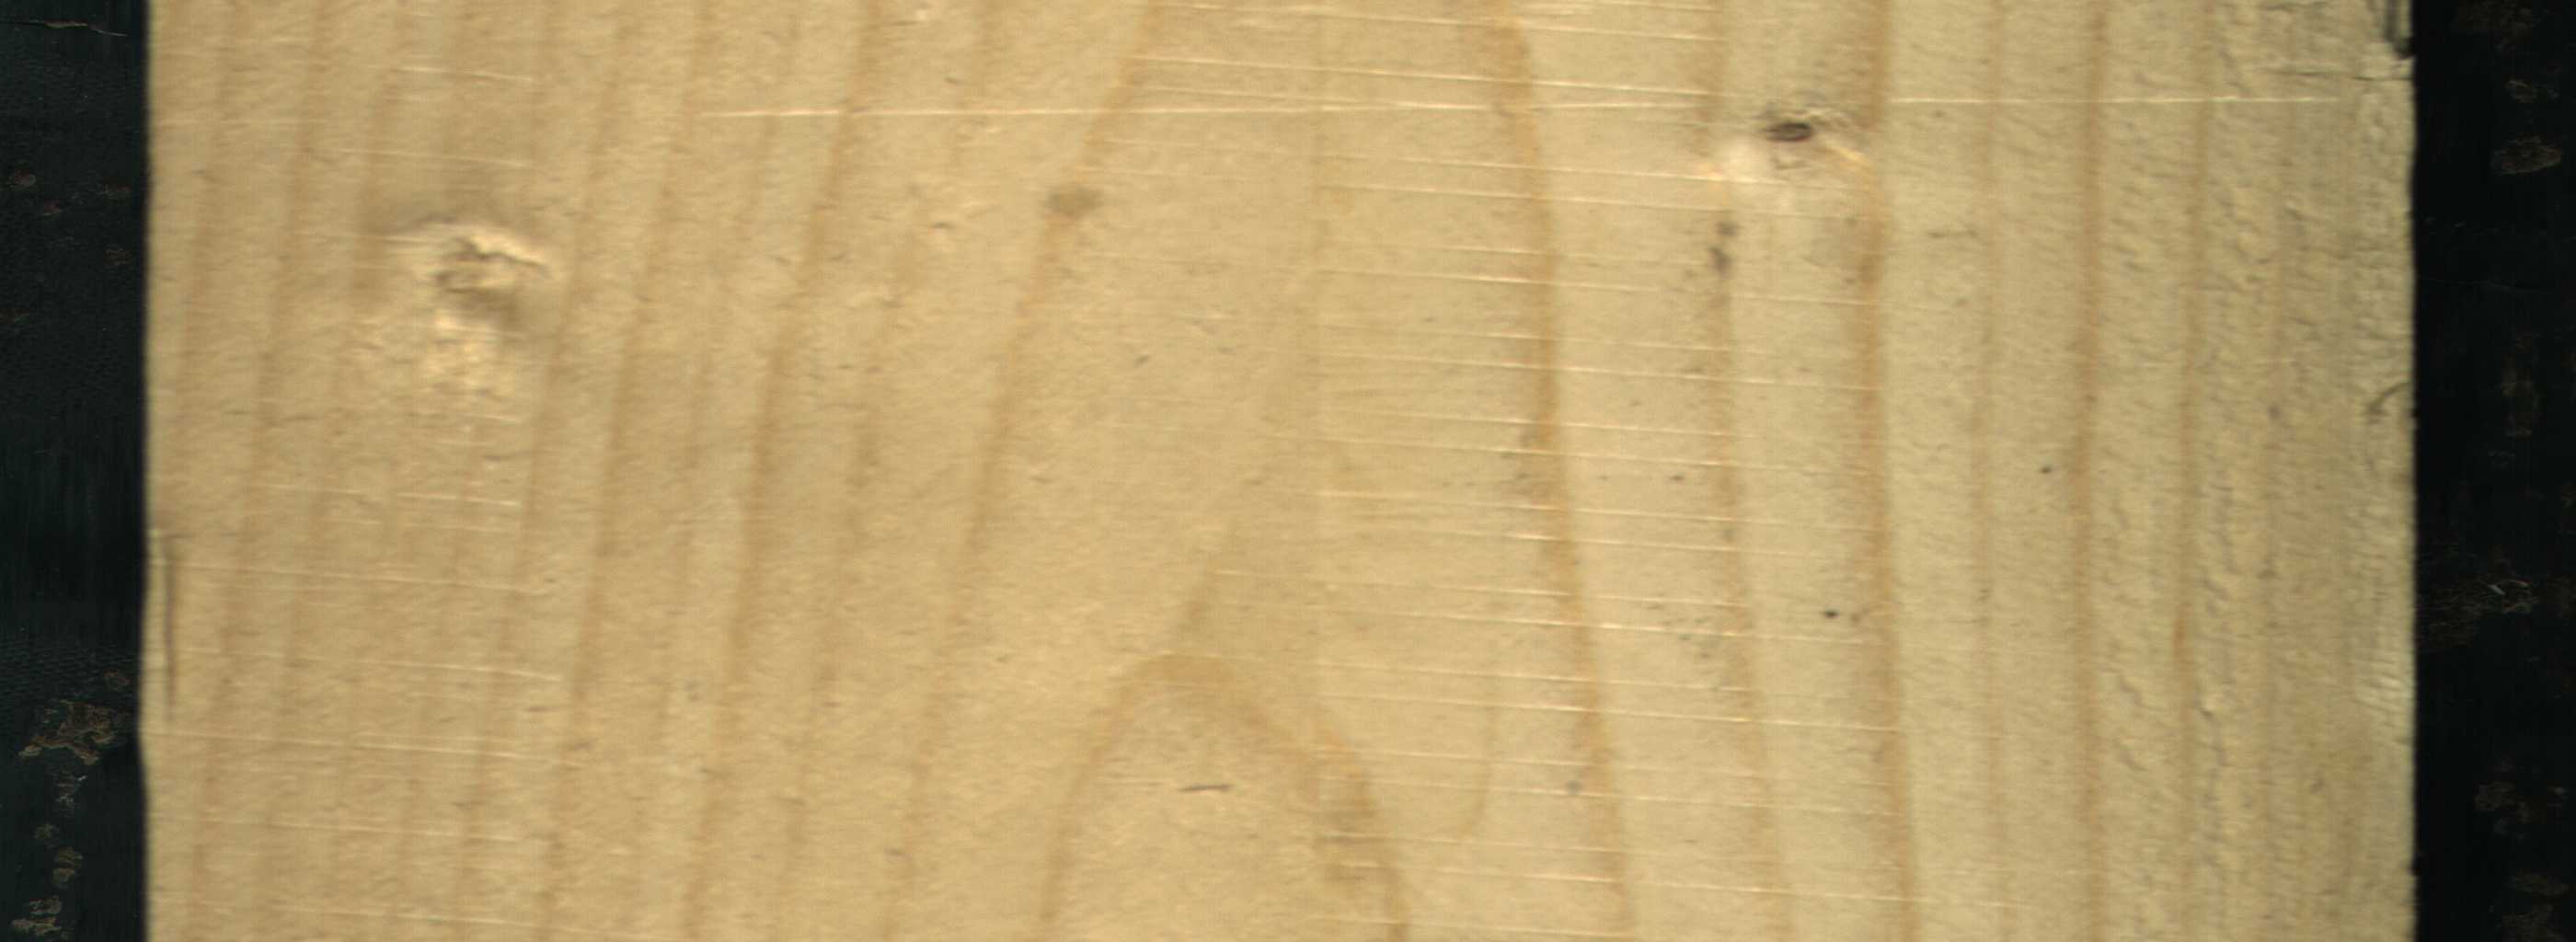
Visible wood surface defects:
Live_Knot